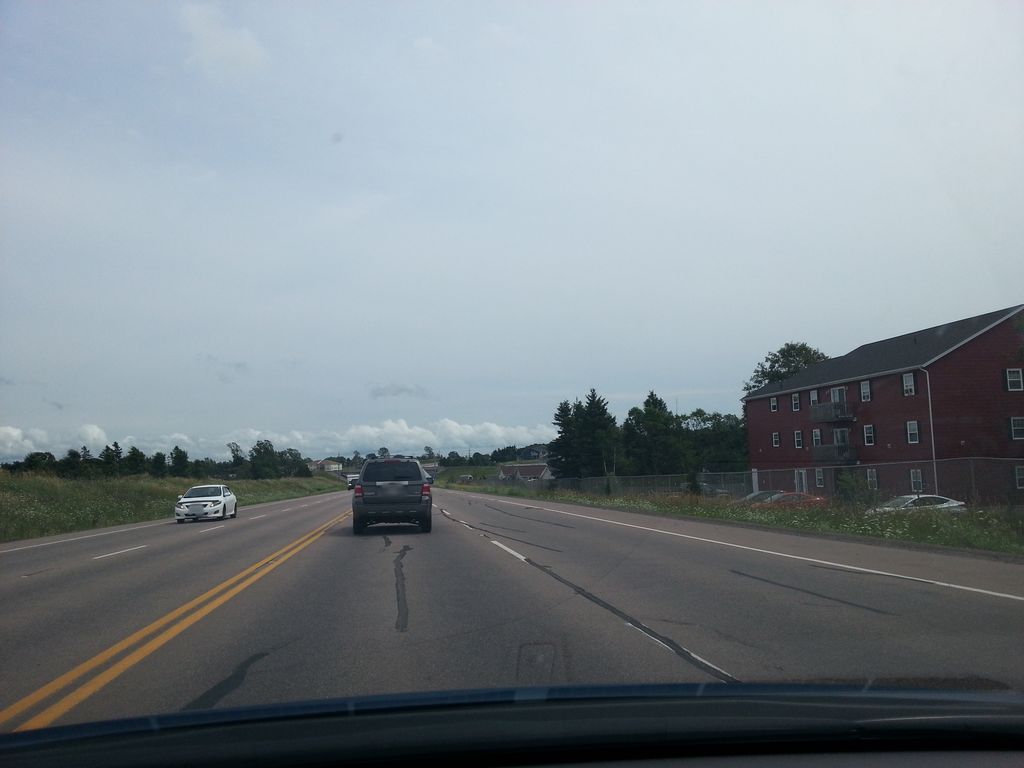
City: charlottetown